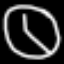
Label: clock